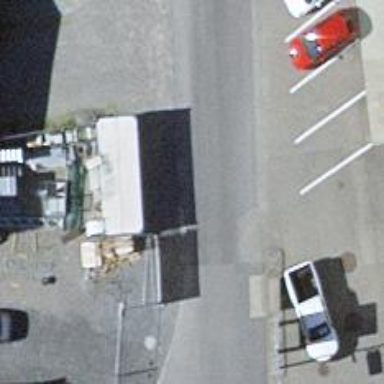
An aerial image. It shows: Fuel station.